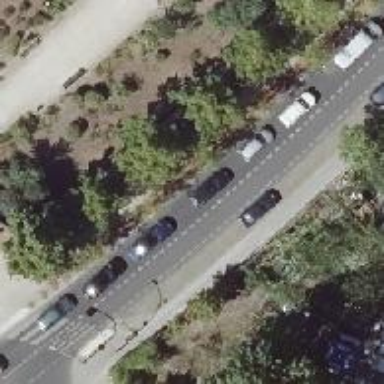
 there is lane for parking with sett surface."